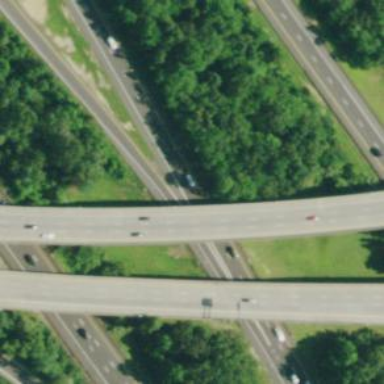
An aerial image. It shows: Motorway junction.